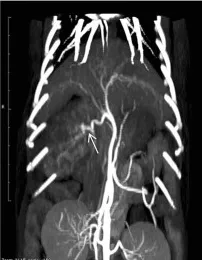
Coronal] showing the feeding vessels of the tumor (arrows).
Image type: radiology (ct)